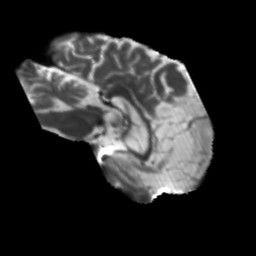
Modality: T2w
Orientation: sagittal
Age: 49
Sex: male
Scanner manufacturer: siemens
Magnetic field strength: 3 T
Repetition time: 5.25 s
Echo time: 0.08 s